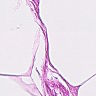
Metastatic tissue present: no